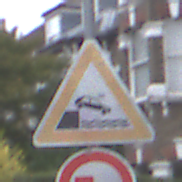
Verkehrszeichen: Ufer
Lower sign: UeberholverbotKraftfahrzeuge
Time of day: MorningAfternoon
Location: Outdoor (Urban)
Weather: Overcast
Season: NotSpecified
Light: Natural